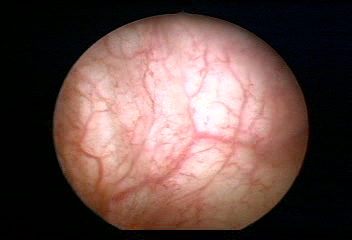
Modality: WLC
Class: Normal mucosa
Bladder cancer association: No